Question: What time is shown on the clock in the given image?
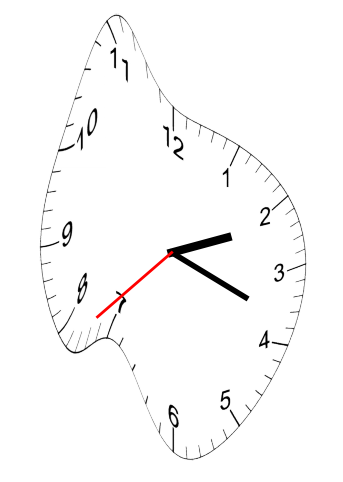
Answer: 02:18:38